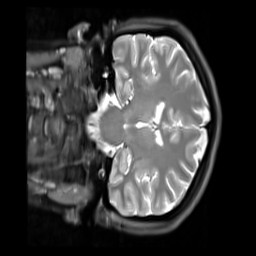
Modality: PDw
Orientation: coronal
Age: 22
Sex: female
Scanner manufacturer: siemens
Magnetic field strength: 3 T
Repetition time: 11.88 s
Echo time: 0.014 s